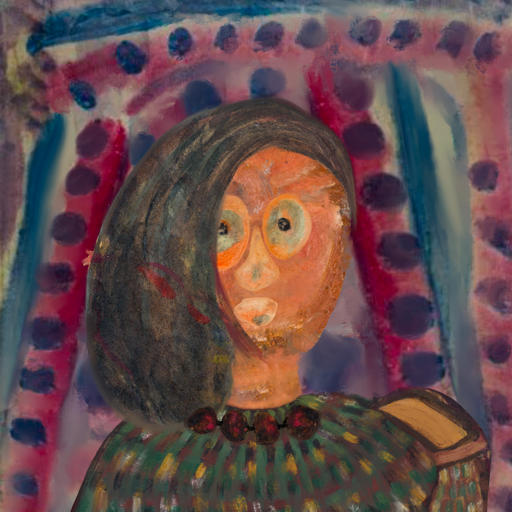
Background: HillGirl, Head And Neck Front: Boggyland, Face Front: Childish, Bust: After_Raid, Hair Front: Gypsy_Mother, Head Accessory: Blank, Second Necklace: Blank, Necklace: Mosgoul, Baby: Blank